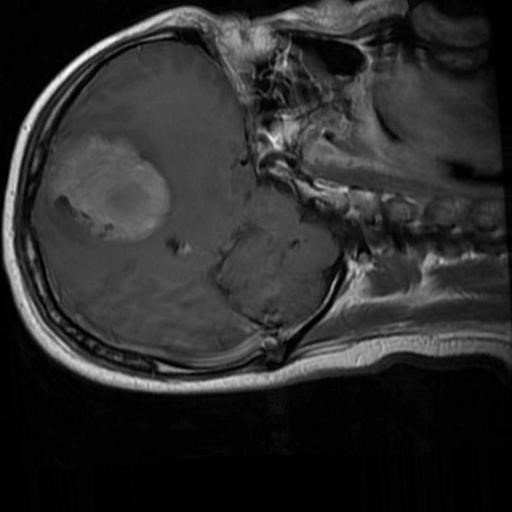
Label: brain_menin